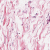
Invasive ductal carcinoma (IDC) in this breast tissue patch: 0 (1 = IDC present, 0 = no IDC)